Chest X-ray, PA view. Patient: 60 years old, sex M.
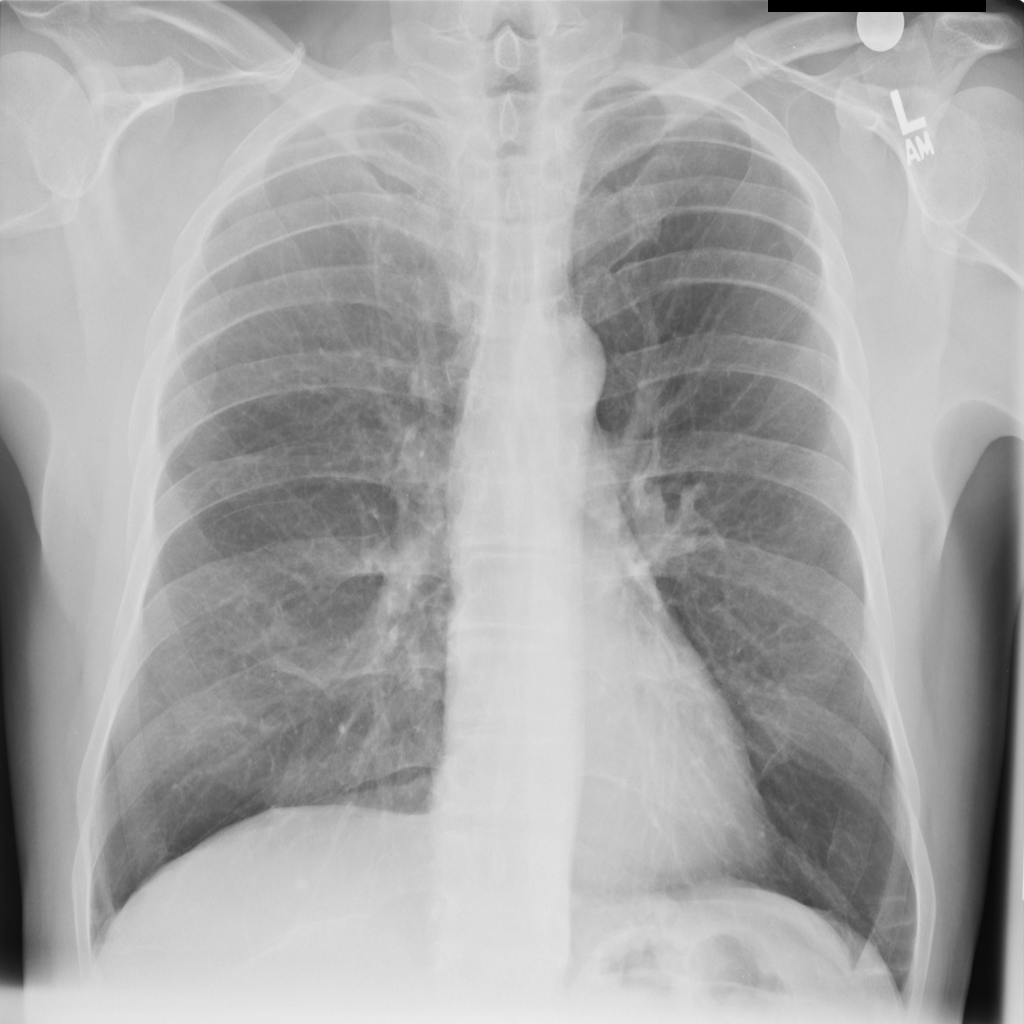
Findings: Atelectasis